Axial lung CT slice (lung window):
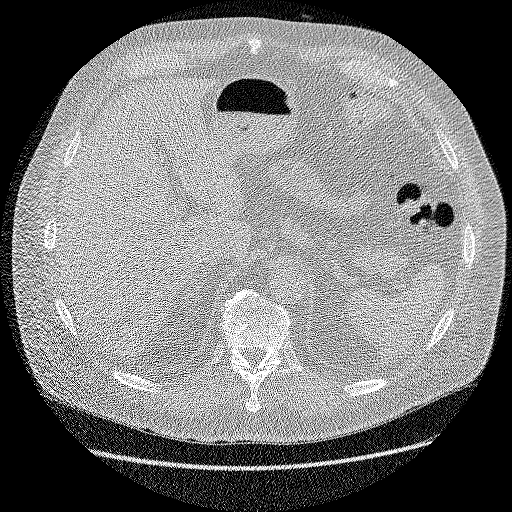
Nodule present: no